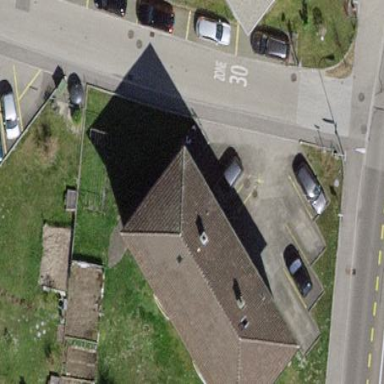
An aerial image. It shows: Hipped-roof building with apartments.